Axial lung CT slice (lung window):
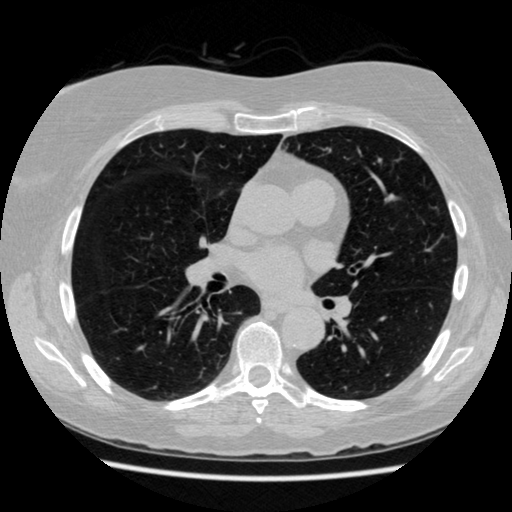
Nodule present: no